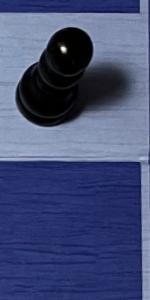
Label: Empty